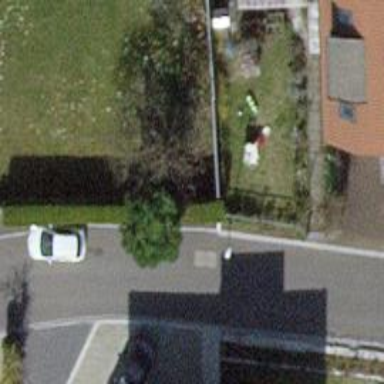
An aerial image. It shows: Hedge barrier.